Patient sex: M
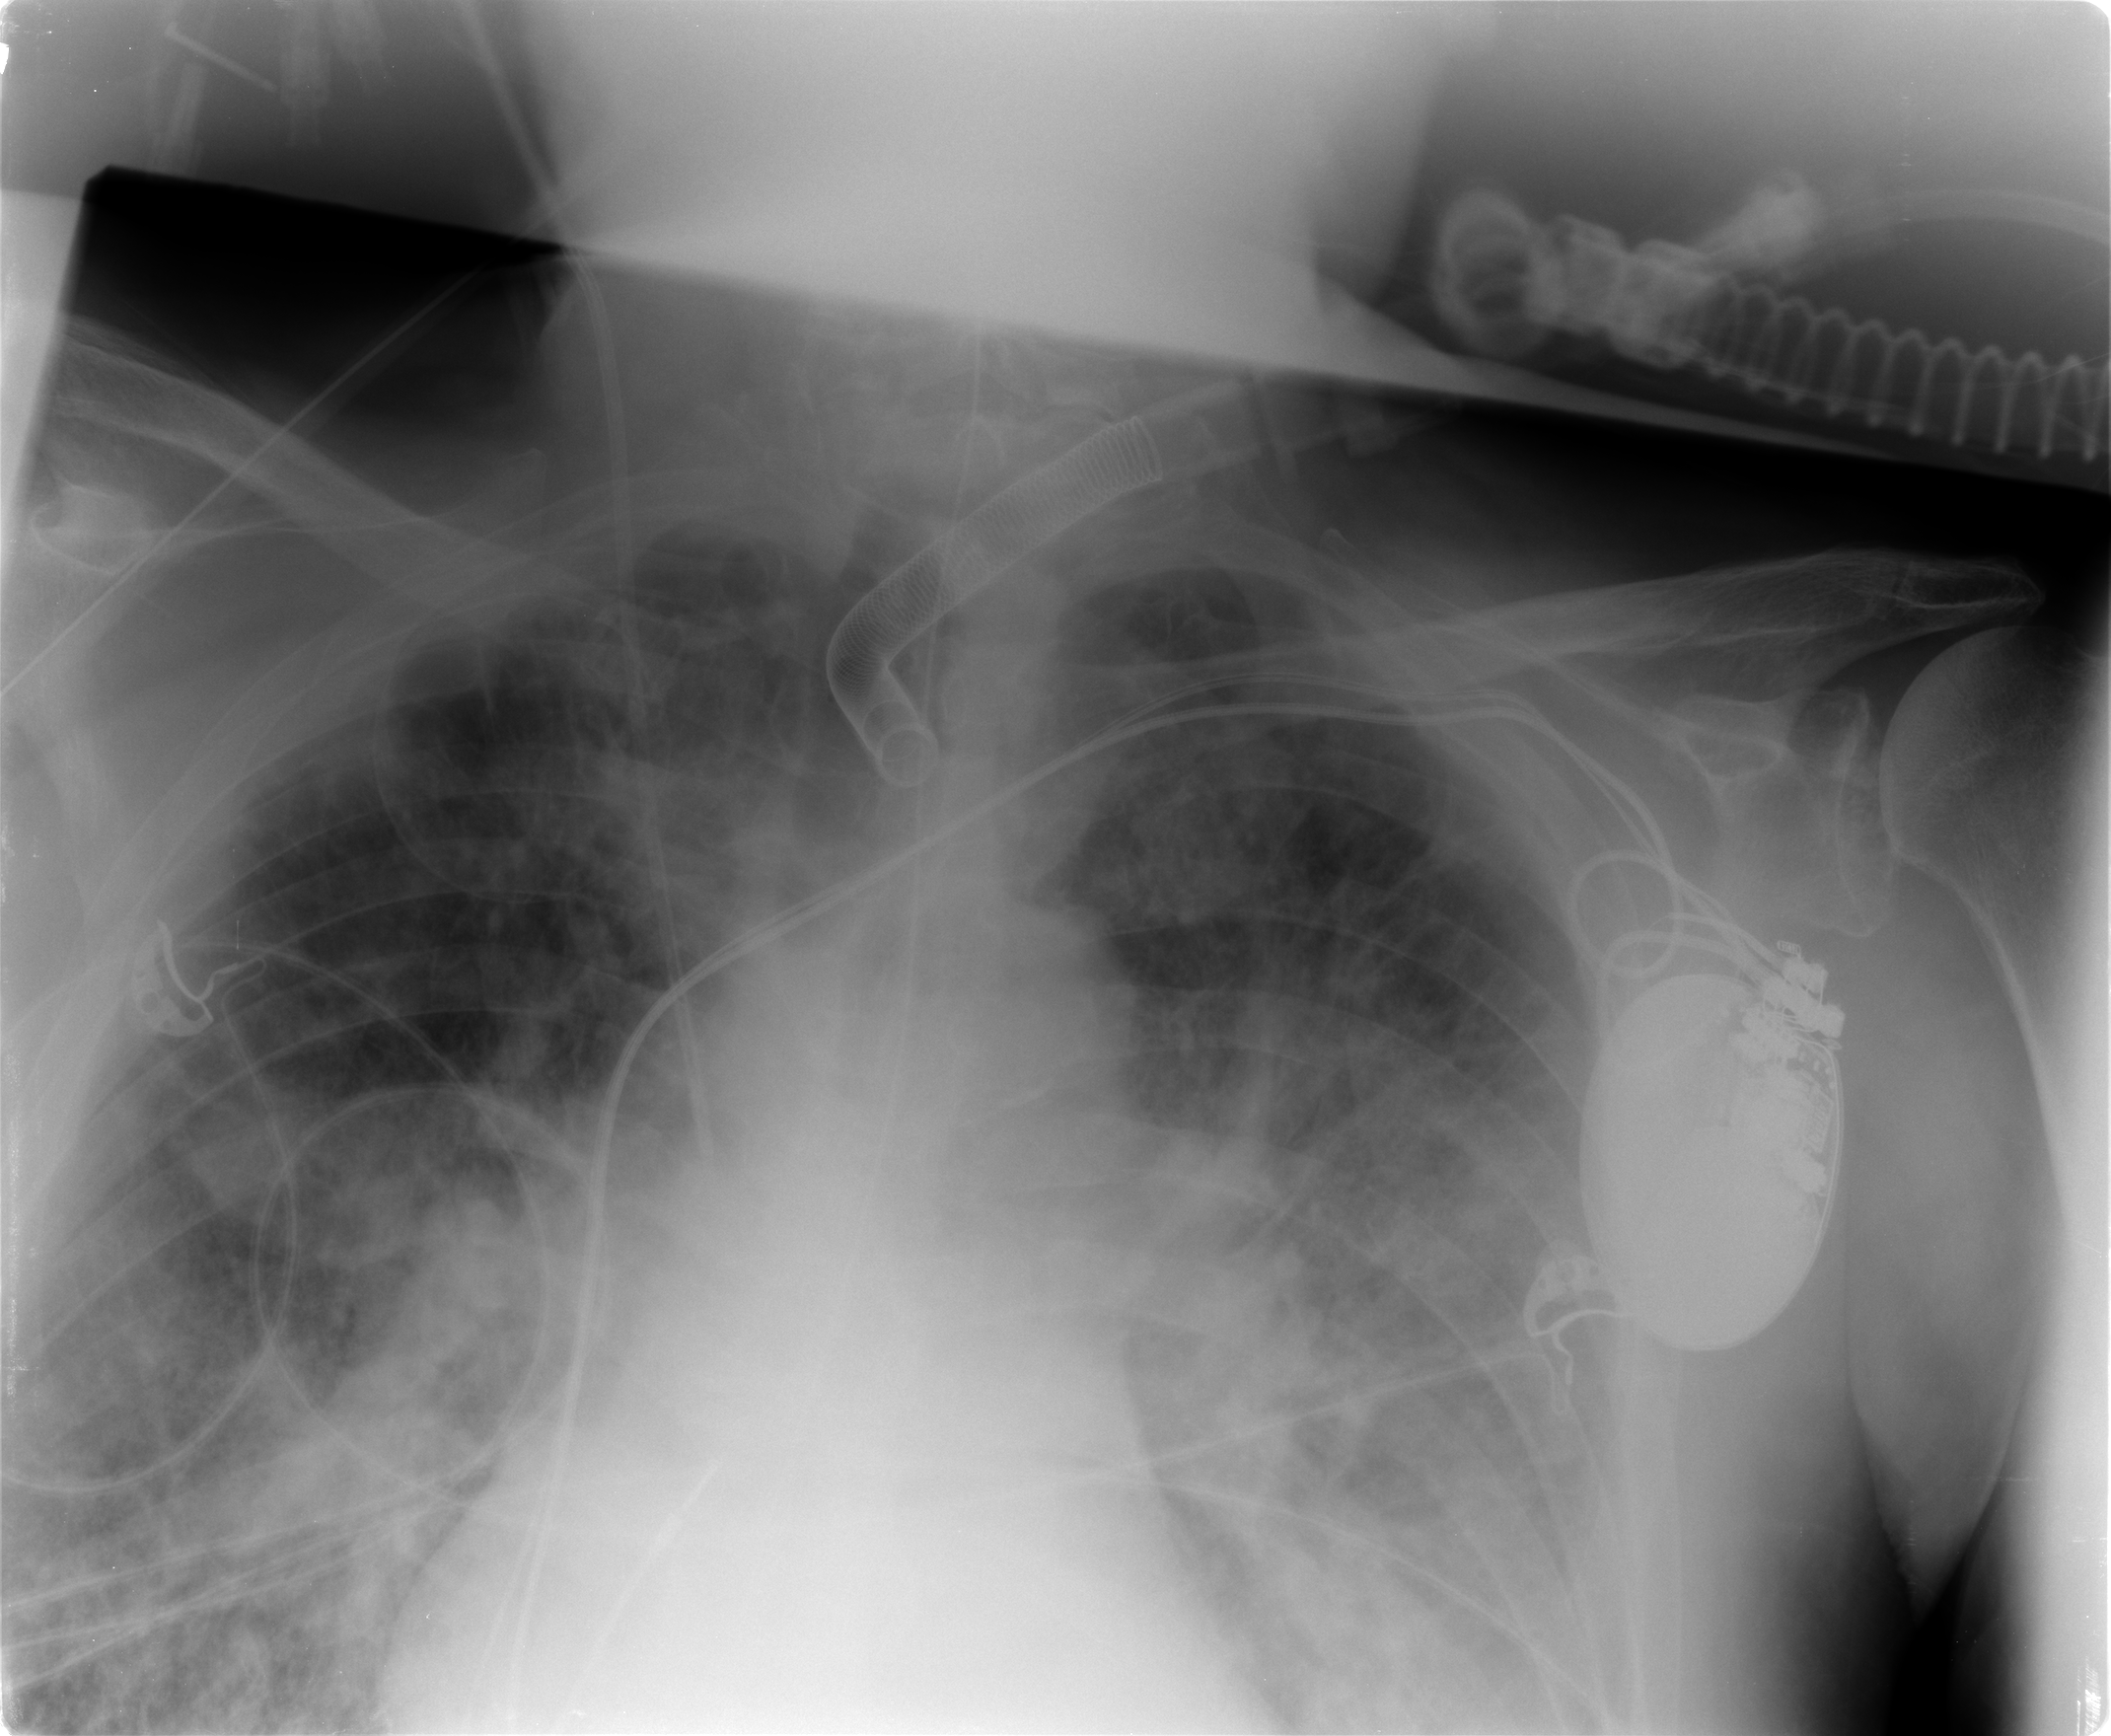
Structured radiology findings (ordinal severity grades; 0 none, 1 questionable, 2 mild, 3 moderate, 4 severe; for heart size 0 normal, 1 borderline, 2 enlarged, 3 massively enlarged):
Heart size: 2
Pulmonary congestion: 3
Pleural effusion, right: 1
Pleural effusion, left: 3
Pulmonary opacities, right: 3
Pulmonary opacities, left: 3
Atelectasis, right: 2
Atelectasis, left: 3